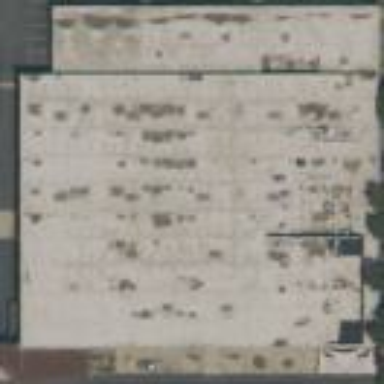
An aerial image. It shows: Factory building.